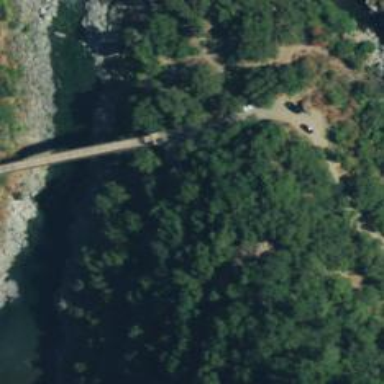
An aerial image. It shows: Unclassified road crossing suspension bridge.